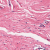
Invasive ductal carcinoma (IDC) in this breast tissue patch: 0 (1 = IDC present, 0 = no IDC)